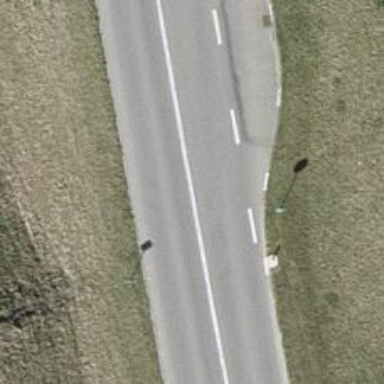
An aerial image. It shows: Primary highway.